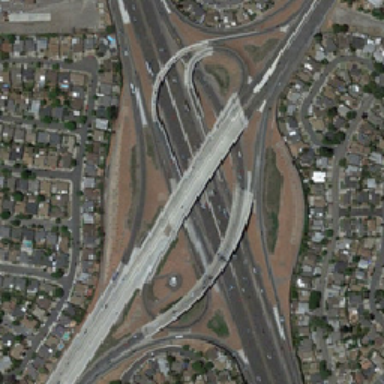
Light white roads intersect with grey roads lined by residential areas .